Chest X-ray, PA view. Patient: 46 years old, sex F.
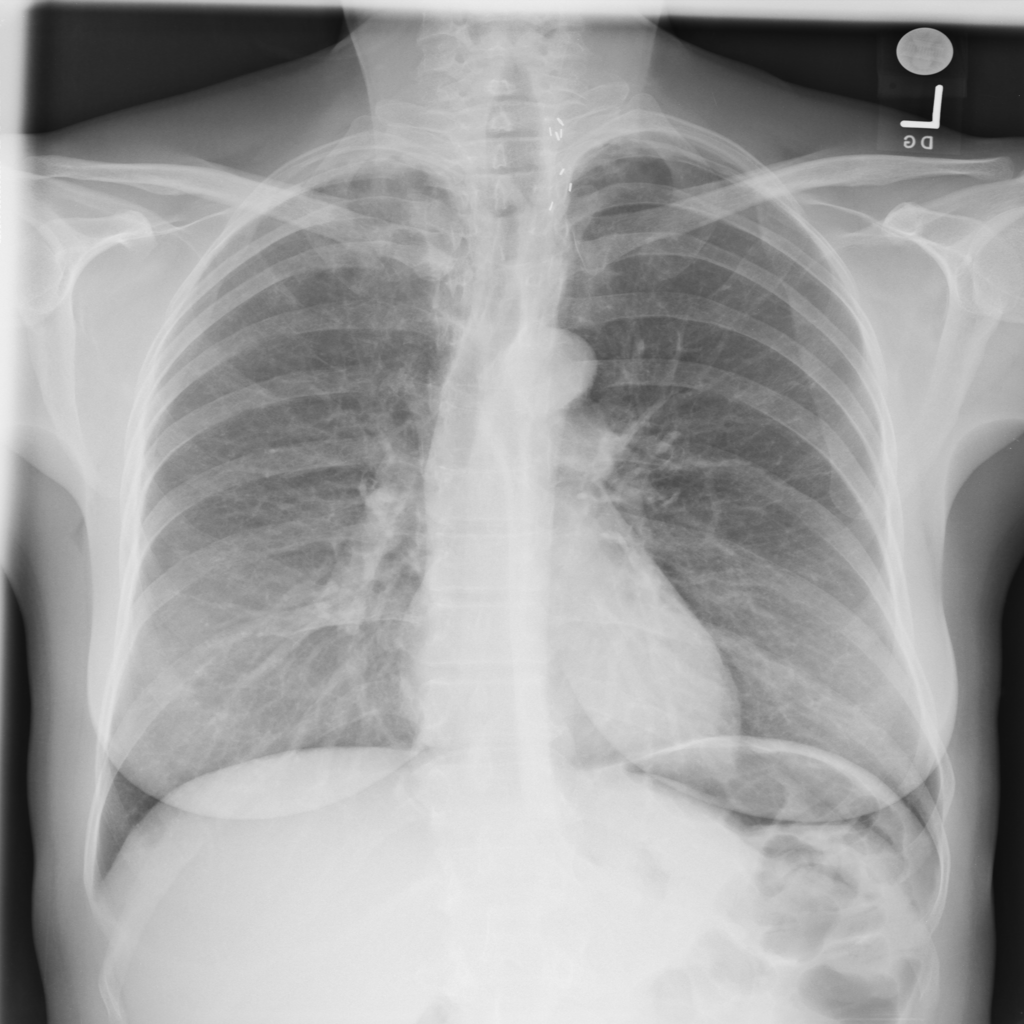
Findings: No Finding